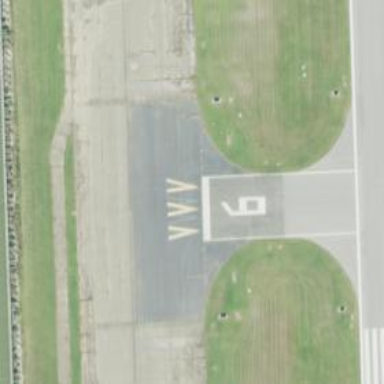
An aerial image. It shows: Asphalt taxiway in the airport.